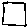
Label: square